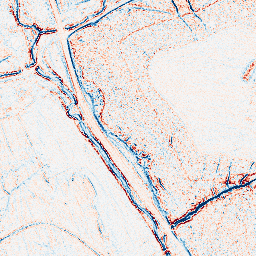
Category: edge_preserving
Decomposition family: bilateral
Decomposition parameters: d: 5
sigma_color: 75
sigma_space: 75
Upsampling method: regularized
Upsampling parameters: scale: 2
lambda_reg: 0.001
Upsampling scale: 2